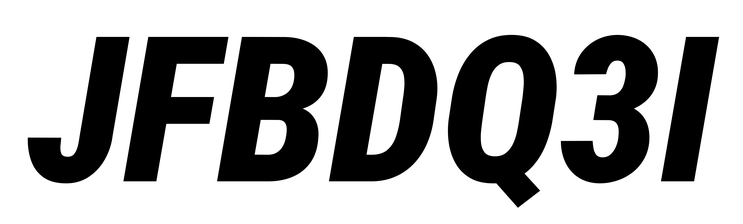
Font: Roboto-Italic_Condensed_Black_Italic